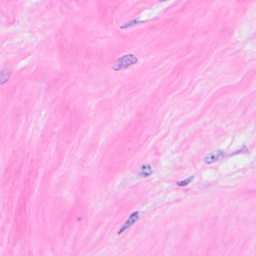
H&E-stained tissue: Breast